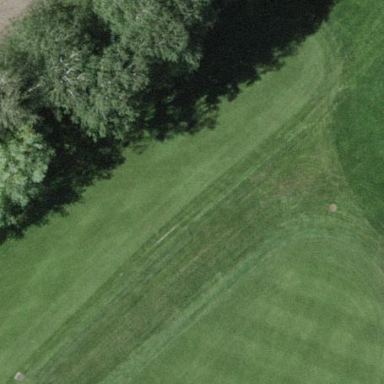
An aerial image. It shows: Golf fairway surrounded by grass.